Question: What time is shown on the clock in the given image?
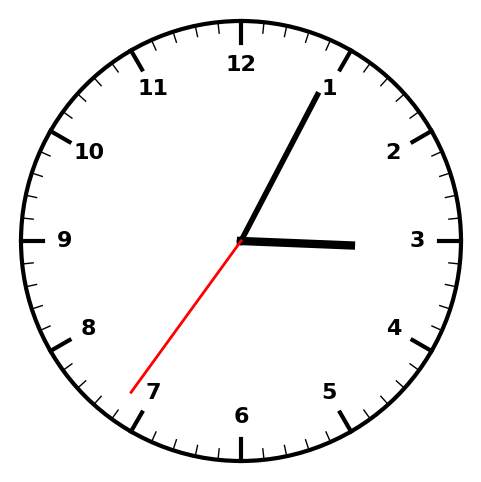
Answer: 03:04:36